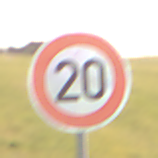
Verkehrszeichen: Geschwindigkeit20
Umgebung: Outdoor, Nature
Tageszeit: SunriseSunset
Wetter: PartlyCloudy
Licht: Natural
Jahreszeit: NotSpecified
Kontrast: LowContrast